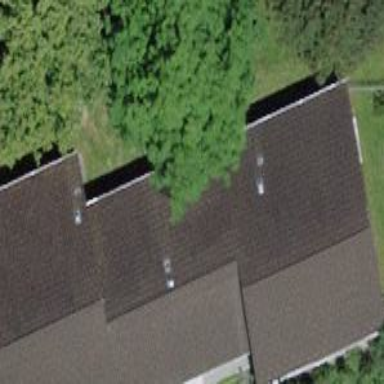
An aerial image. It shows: Kindergarten building.